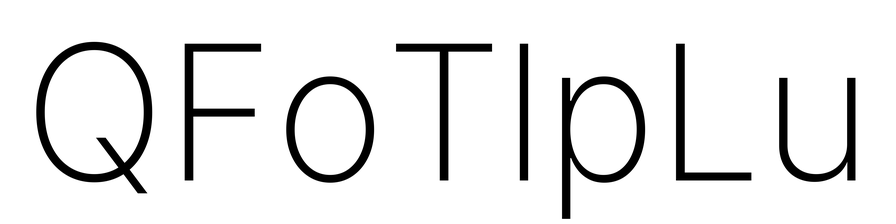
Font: Inter_ExtraLight